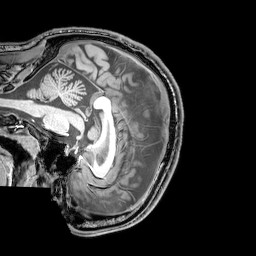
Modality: T1w
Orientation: sagittal
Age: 24
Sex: male
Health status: healthy
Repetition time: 0.081 s
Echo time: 0.037 s